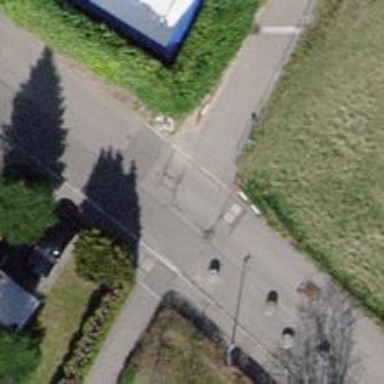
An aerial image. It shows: Cycle barrier.